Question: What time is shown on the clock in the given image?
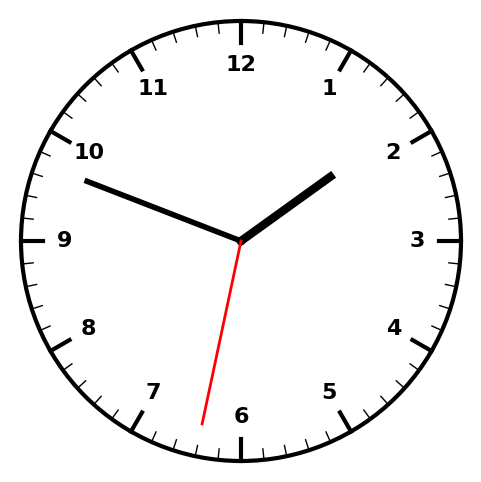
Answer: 01:48:32